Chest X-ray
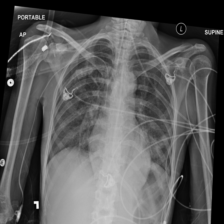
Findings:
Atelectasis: negative
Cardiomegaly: negative
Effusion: negative
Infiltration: negative
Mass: negative
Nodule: negative
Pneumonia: negative
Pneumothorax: negative
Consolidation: negative
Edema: negative
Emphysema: negative
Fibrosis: negative
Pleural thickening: negative
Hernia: negative